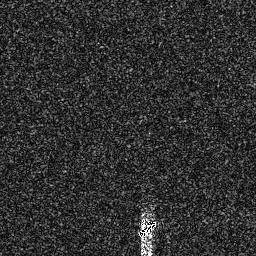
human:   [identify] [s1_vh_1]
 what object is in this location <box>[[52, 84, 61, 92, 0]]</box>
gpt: <ref>1 small ship at the bottom</ref>